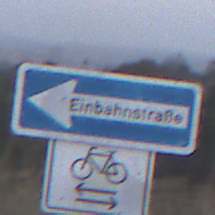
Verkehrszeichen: EinbahnstrasseLinksweisend
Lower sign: RichtungsangabeDurchPfeile9
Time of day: SunriseSunset
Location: Outdoor (Suburban)
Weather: Clear
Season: NotSpecified
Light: Natural